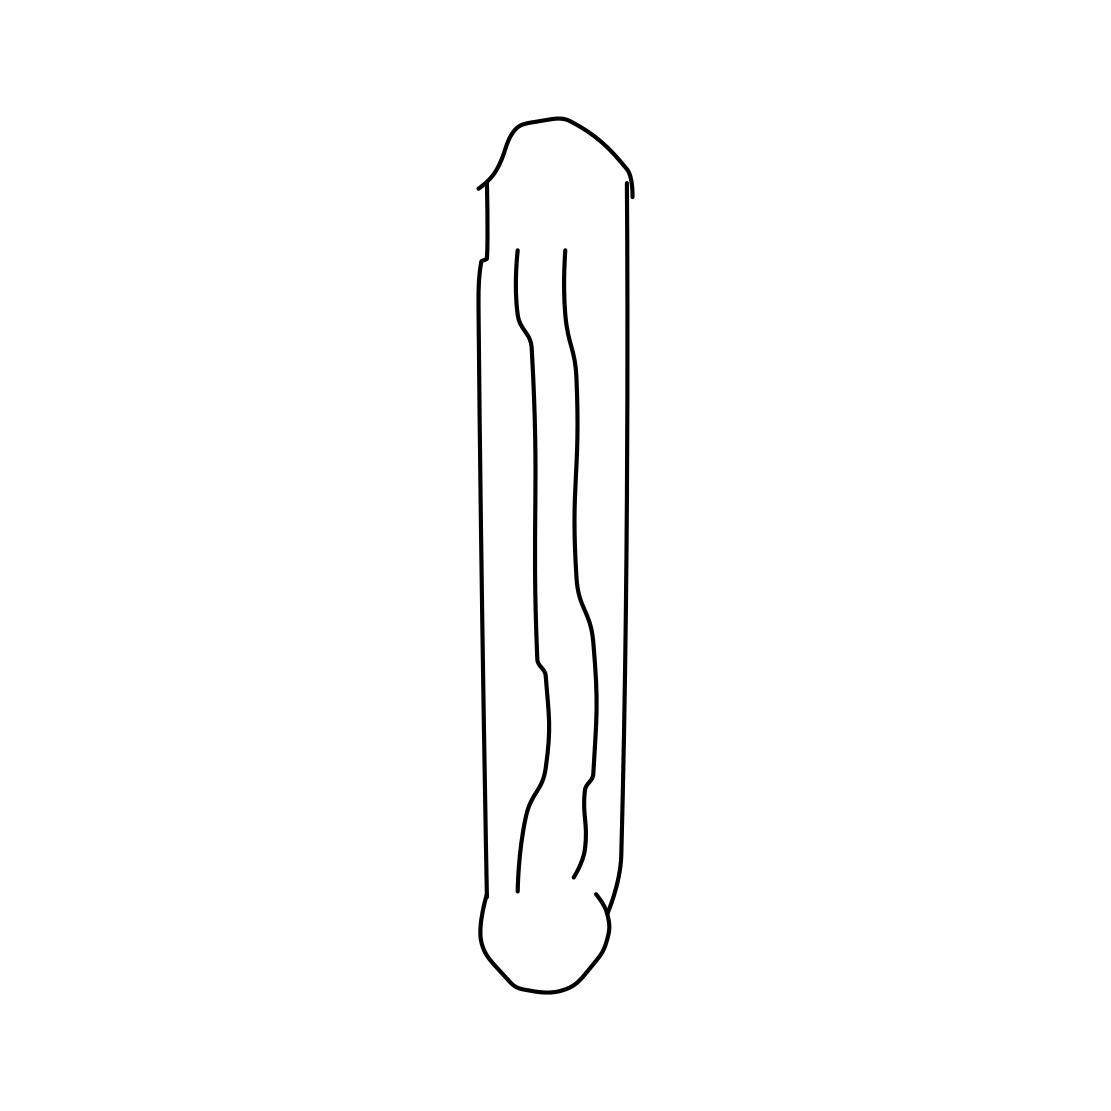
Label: snowboard